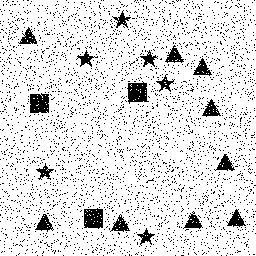
Squares: 3
Triangles: 9
Stars: 6
Total shapes: 18